Aerial crown-view tile of a tropical tree (Barro Colorado Island, Panama), acquired 20240716:
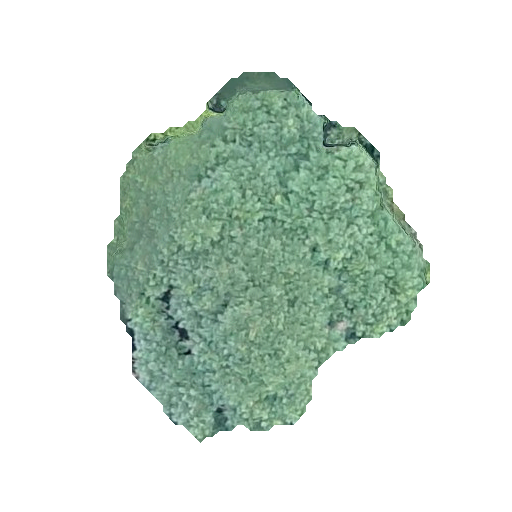
Species: Jacaranda copaia
GBIF accepted scientific name: Jacaranda copaia
Crown area: 123.42 m²